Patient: sex F, age 57
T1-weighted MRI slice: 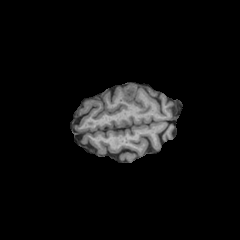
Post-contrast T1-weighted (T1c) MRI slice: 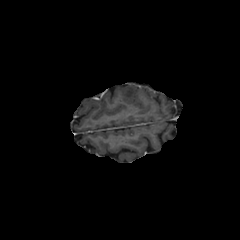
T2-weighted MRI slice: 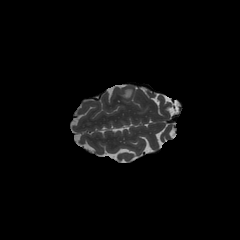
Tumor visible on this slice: yes
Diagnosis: Glioblastoma, IDH-wildtype
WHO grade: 4